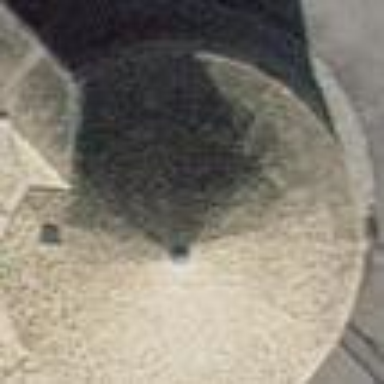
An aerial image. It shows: Building featuring pyramidal roof made of roof tiles.